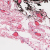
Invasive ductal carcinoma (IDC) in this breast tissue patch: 0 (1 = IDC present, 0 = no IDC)